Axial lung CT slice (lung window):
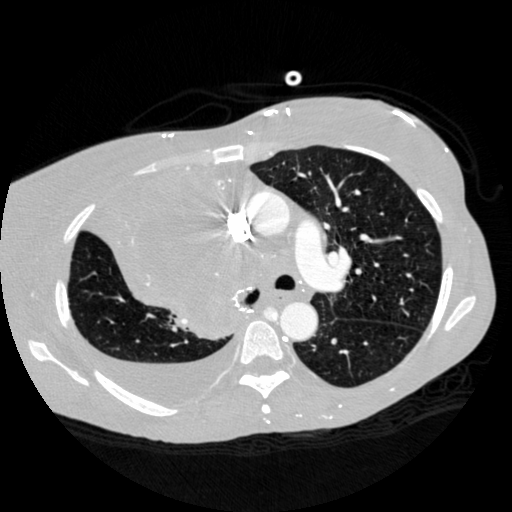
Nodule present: no